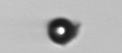
Label: bead